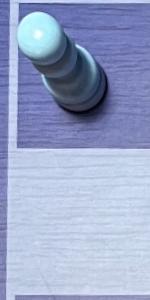
Label: Empty